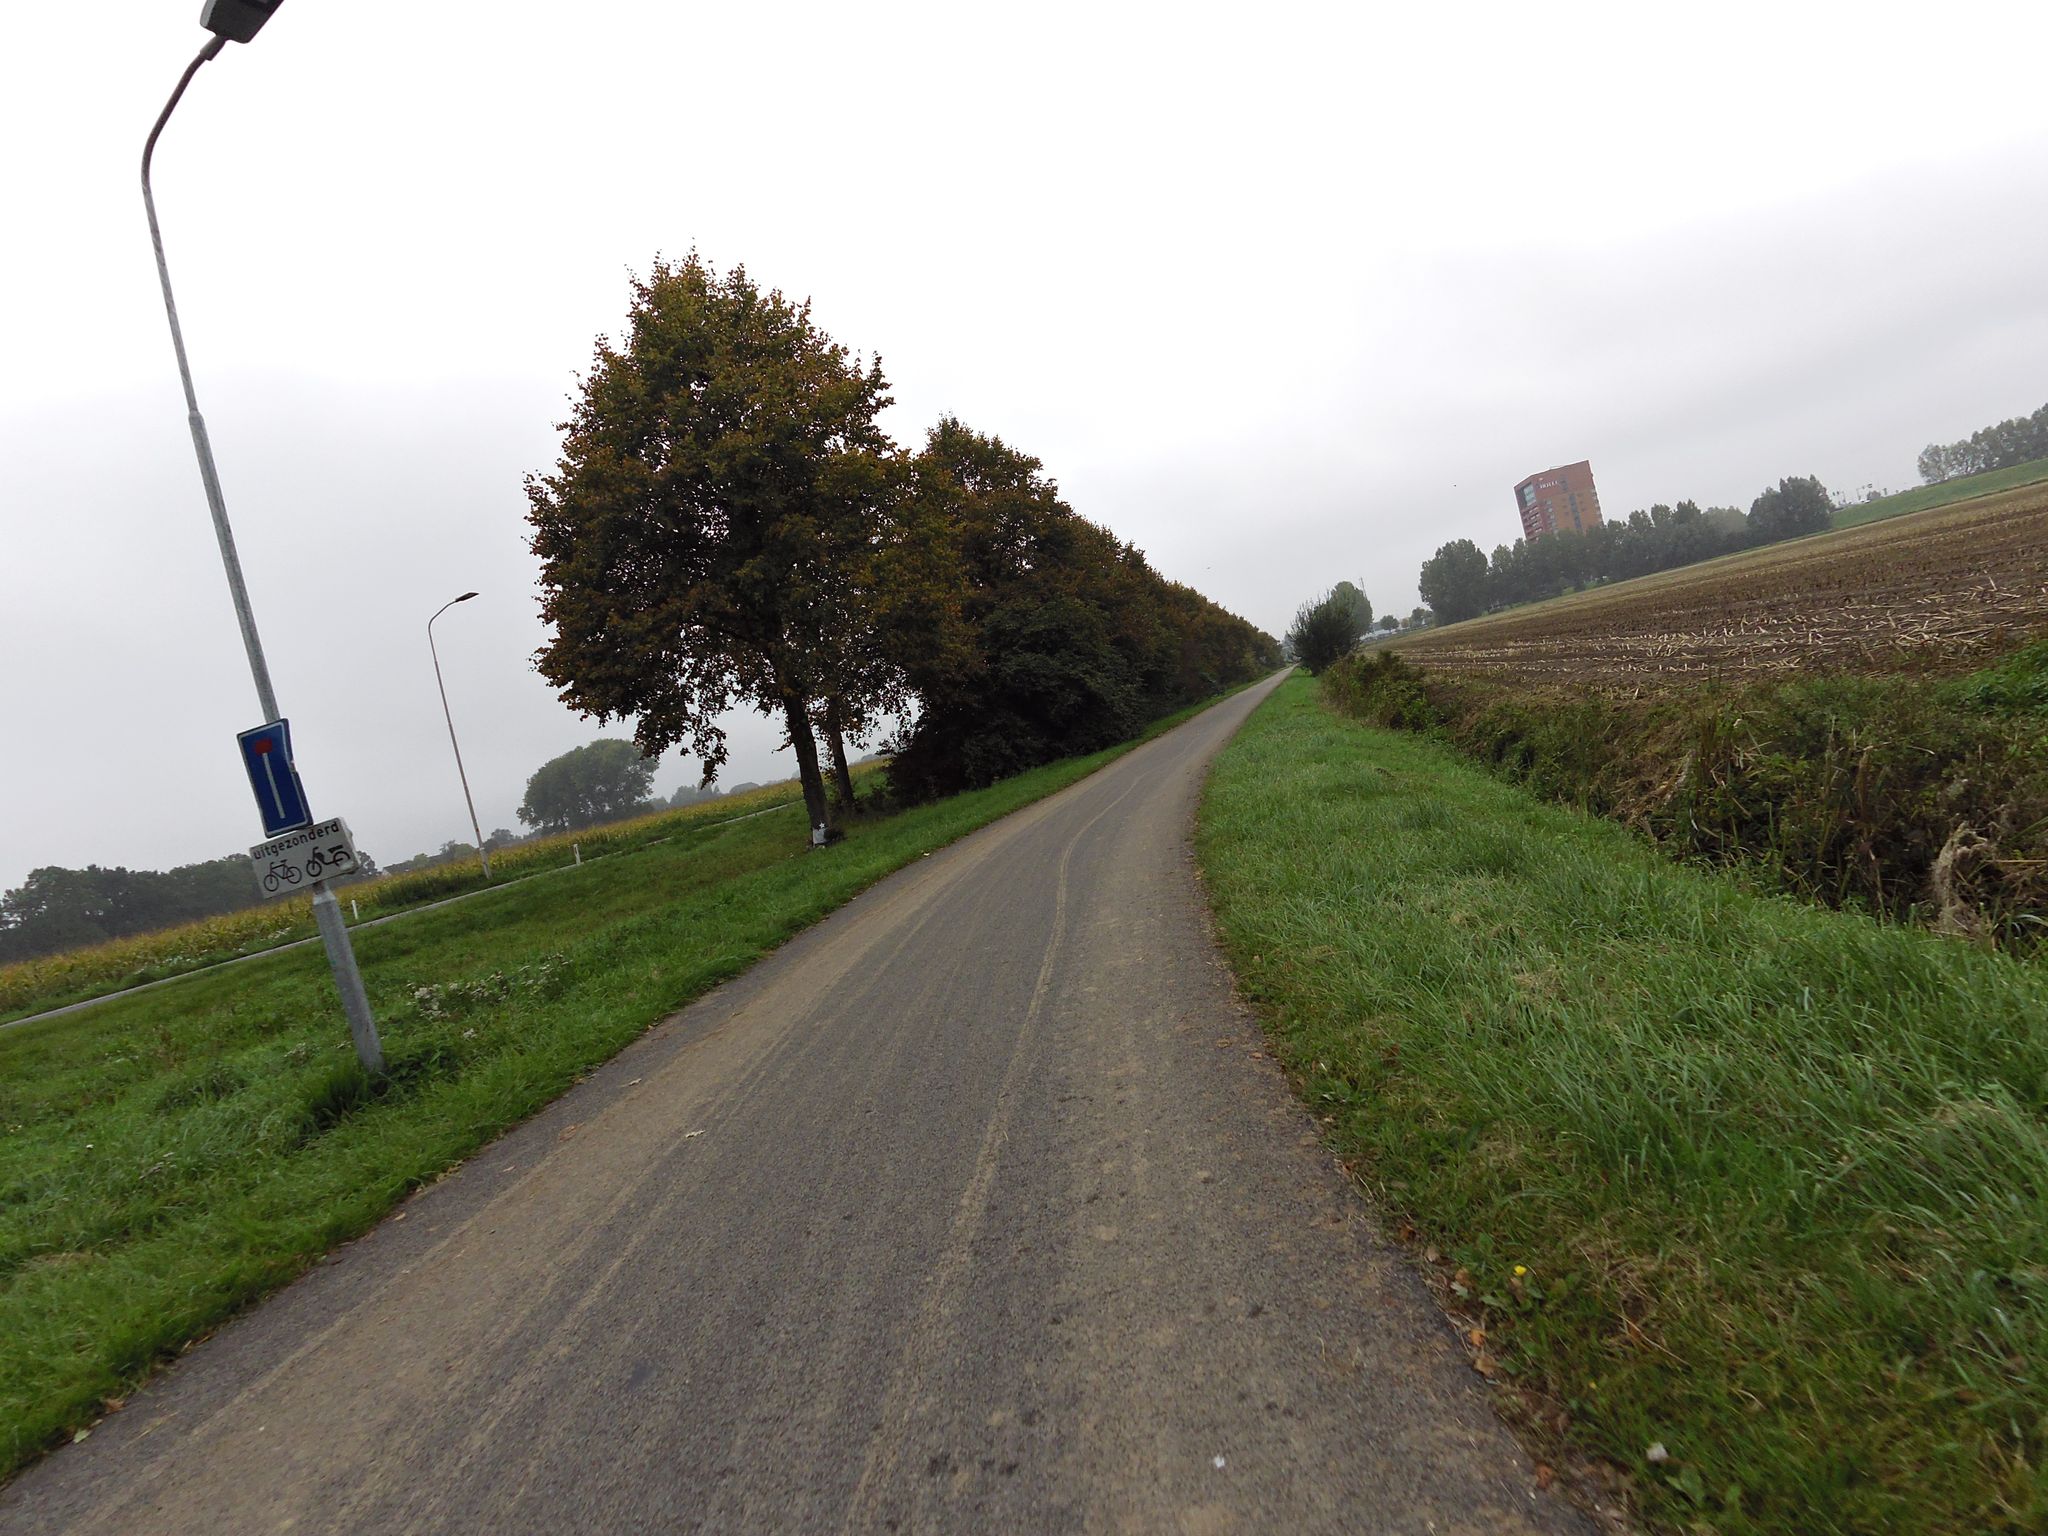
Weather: cloudy
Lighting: day
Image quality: slightly poor
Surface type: cycling surface
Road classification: cycleway, unclassified
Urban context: suburban or peri-urban
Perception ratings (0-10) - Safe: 2.77, Lively: 0.85, Beautiful: 5.13, Boring: 8.34, Depressing: 5.23, Wealthy: 0.58